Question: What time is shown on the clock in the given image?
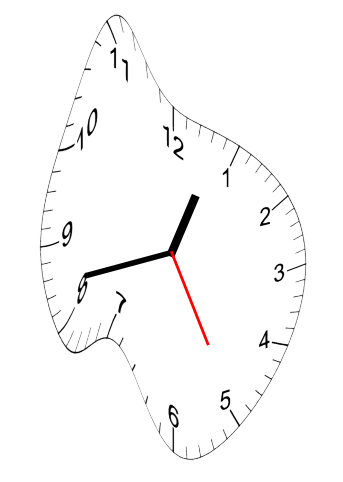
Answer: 12:42:25